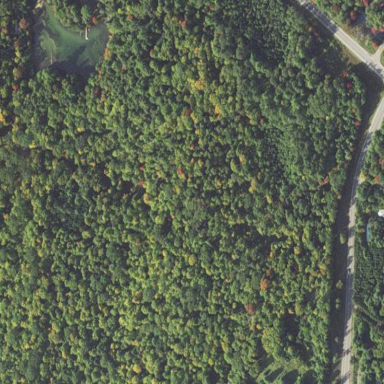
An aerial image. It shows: Beautiful woodland area.